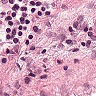
Metastatic tissue present: no